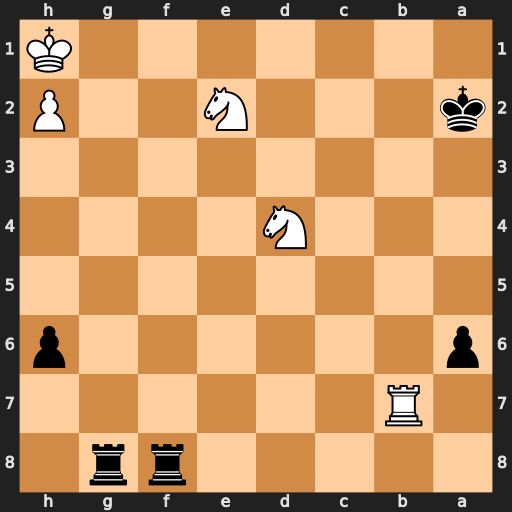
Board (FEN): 5rr1/1R6/p6p/8/3N4/8/k3N2P/7K
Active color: b
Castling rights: -
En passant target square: -
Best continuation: Rf1+ Ng1 Rfxg1#